Interaction volume radius: 5 \u00c5
Interaction volume height: 10 \u00c5
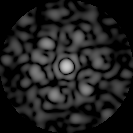
Disorder parameter: 0.7389